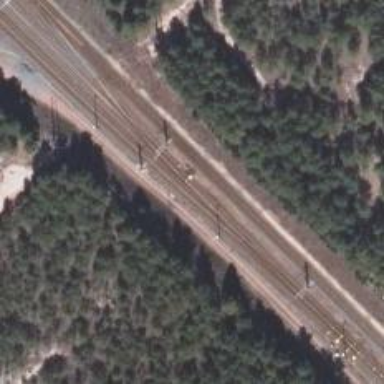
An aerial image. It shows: Railway with continuous electrified contact line.